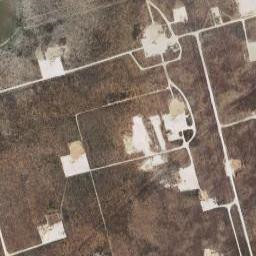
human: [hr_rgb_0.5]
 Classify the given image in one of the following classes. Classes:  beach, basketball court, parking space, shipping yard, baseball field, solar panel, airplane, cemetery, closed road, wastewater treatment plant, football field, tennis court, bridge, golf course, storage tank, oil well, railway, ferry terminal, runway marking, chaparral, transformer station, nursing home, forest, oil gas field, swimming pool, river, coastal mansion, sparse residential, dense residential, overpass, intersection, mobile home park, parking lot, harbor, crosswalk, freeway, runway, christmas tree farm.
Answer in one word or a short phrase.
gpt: oil gas field